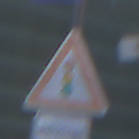
Verkehrszeichen: Lichtzeichenanlage
Zusatzzeichen unten: ZeitangabenMitBeschraenkungAufWochentage1
Umgebung: Outdoor, Urban
Tageszeit: MorningAfternoon
Wetter: PartlyCloudy
Licht: Natural
Jahreszeit: NotSpecified
Kontrast: MediumContrast